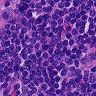
Metastatic tissue present: no